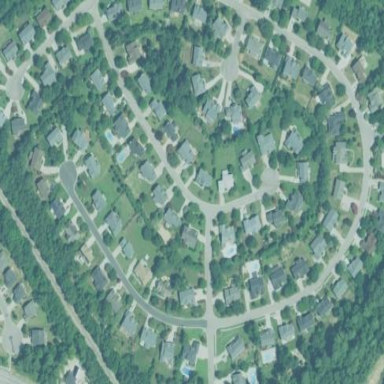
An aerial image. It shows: Residential area within neighborhood.